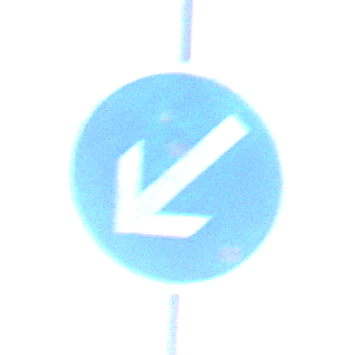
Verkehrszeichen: VorgeschriebeneVorbeifahrtLinks
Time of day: SunriseSunset
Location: Outdoor (Nature)
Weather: Clear
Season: NotSpecified
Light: Natural